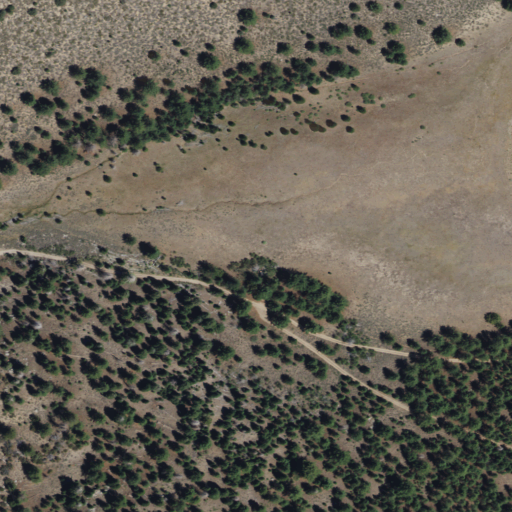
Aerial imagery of plain(s) in California named Upper Horse Meadow containing shrub, evergreen forest, herbaceous wetlands, and grassland